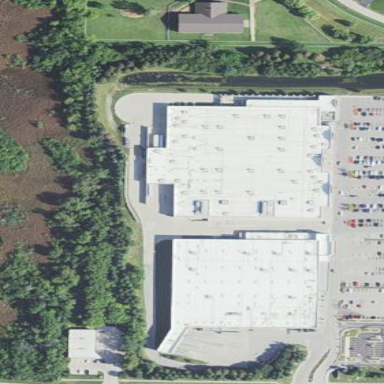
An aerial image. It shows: Retail building housing supermarket.